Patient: sex F, age 64
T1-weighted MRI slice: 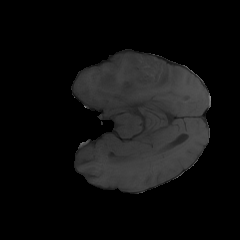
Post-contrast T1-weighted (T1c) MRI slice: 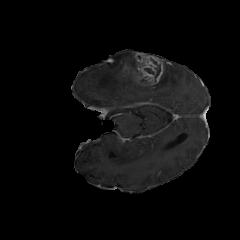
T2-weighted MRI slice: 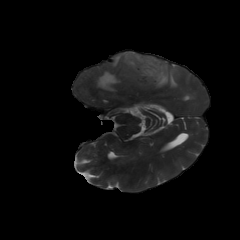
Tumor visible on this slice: yes
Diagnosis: Glioblastoma, IDH-wildtype
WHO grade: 4